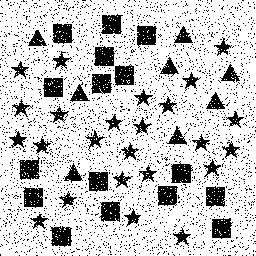
Squares: 16
Triangles: 8
Stars: 24
Total shapes: 48